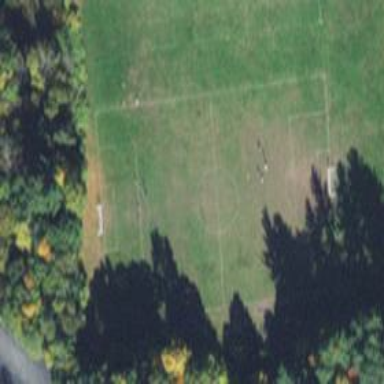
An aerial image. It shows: Soccer pitch for outdoor sports and leisure activities.